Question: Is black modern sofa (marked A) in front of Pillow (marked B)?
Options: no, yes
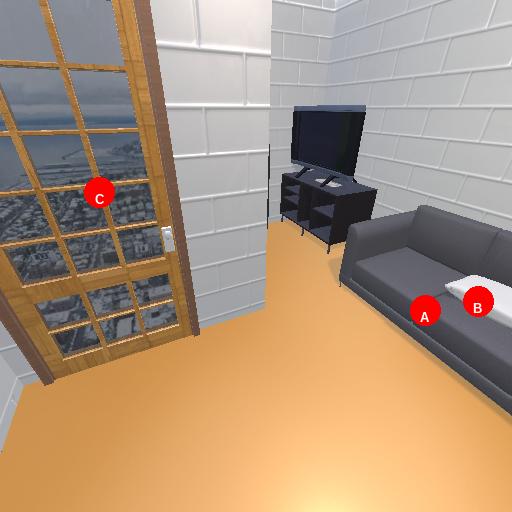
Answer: no